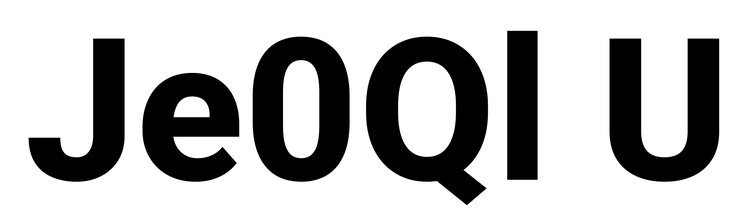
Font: Roboto_ExtraBold